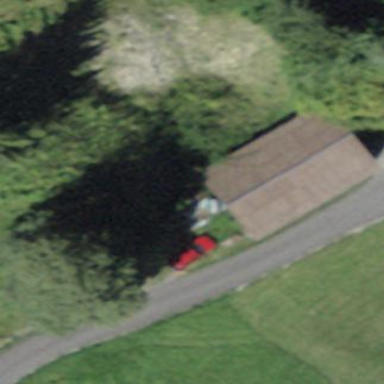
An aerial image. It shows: Shed.